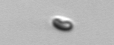
Label: nanoplankton_mix